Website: lowes
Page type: billing-address
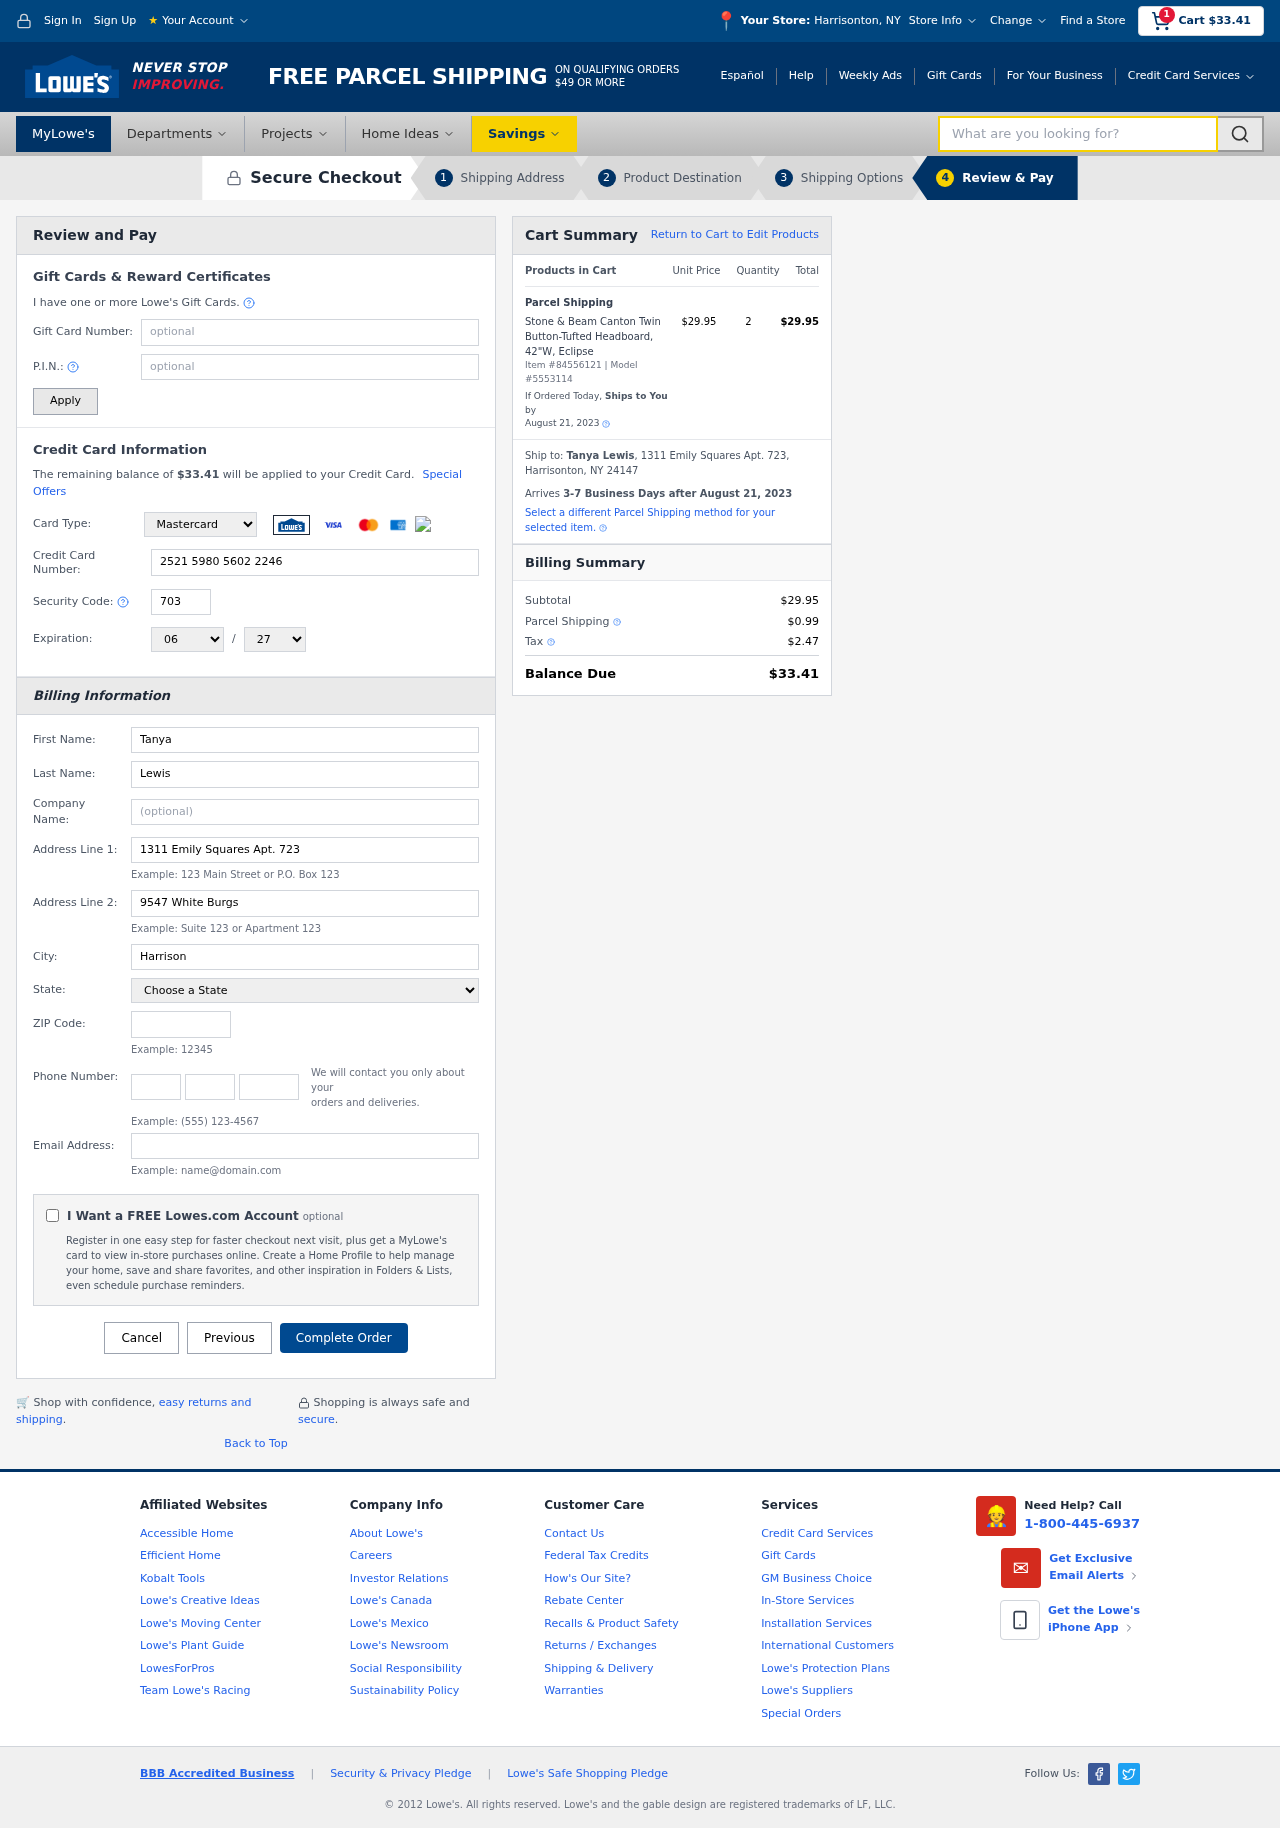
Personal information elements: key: PII_CARD_CVV
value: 703
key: PII_CARD_EXPIRY_MONTH
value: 06
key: PII_CARD_EXPIRY_YEAR
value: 27
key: PII_CARD_NUMBER
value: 2521 5980 5602 2246
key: PII_CARD_TYPE
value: Mastercard
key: PII_CITY
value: Harrisonton
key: PII_CITY_STATE
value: Harrisonton, NY
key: PII_EMAIL
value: tanya.lewis@gmail.com
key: PII_FIRSTNAME
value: Tanya
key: PII_FULLNAME
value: Tanya Lewis
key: PII_LASTNAME
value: Lewis
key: PII_PHONE_AREA
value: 492
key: PII_PHONE_PREFIX
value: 634
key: PII_PHONE_SUFFIX
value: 3714
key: PII_POSTCODE
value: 24147
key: PII_STATE
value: New York
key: PII_STREET
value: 1311 Emily Squares Apt. 723
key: PII_STREET2
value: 9547 White Burgs
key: PII_CITY_STATE_ZIP
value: Harrisonton, NY 24147
Product elements: key: PRODUCT1_NAME
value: Stone & Beam Canton Twin Button-Tufted Headboard, 42"W, Eclipse
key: PRODUCT1_PRICE
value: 29.95
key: PRODUCT1_QUANTITY
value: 2
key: PRODUCT_ITEM_NUMBER
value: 84556121
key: PRODUCT_MODEL_NUMBER
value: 5553114
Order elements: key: ORDER_SUBTOTAL
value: $33.41
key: ORDER_TOTAL
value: $33.41
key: ORDER_SHIPPING_DATE
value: August 21, 2023
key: ORDER_SUBTOTAL
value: $29.95
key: ORDER_DELIVERY_DATE
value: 3-7 Business Days after August 21, 2023
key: ORDER_SHIPPING_DATE2
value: August 21, 2023
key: ORDER_SUBTOTAL2
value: $29.95
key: ORDER_SHIPPING_COST
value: $0.99
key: ORDER_TAX
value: $2.47
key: ORDER_TOTAL2
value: $33.41
Search elements: key: HEADER_SEARCH
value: What are you looking for?